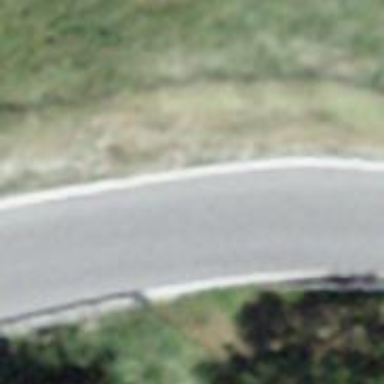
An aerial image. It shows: Asphalt path.